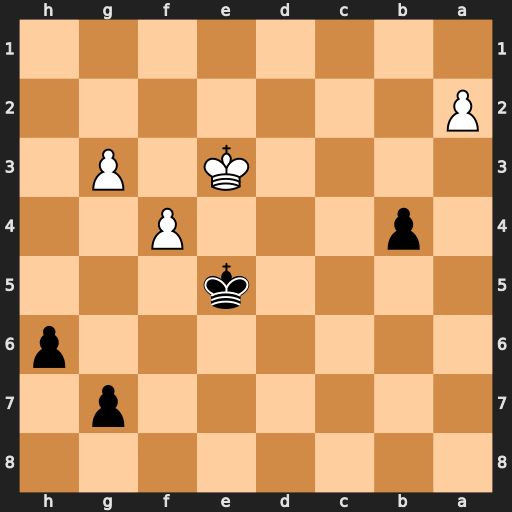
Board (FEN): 8/6p1/7p/4k3/1p3P2/4K1P1/P7/8
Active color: b
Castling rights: -
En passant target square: -
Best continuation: Kf5 Kf3 h5